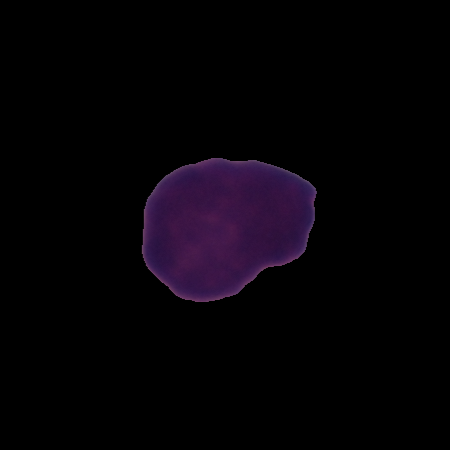
Label: healthy